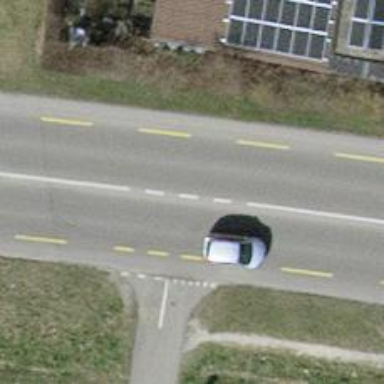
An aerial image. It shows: Cycleway.